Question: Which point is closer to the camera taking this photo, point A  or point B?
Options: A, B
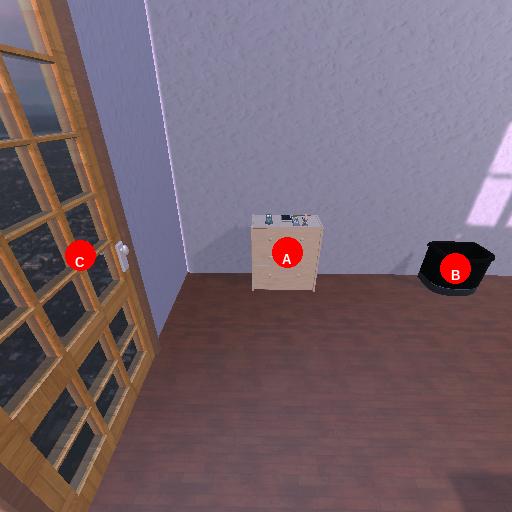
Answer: A